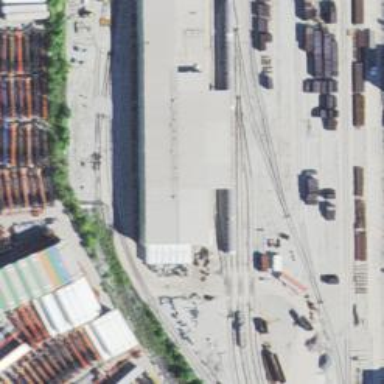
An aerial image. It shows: Building passage tunnel electrified for rail service in yard.